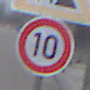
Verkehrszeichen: Geschwindigkeit10
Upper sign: Arbeitsstelle
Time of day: MorningAfternoon
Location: Outdoor (Suburban)
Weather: Overcast
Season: NotSpecified
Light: Natural